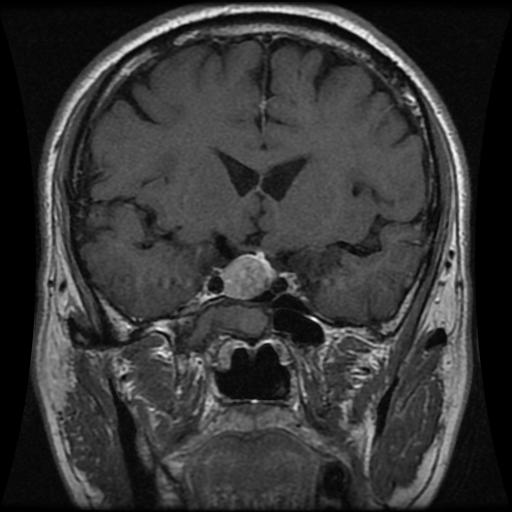
Label: pituitary